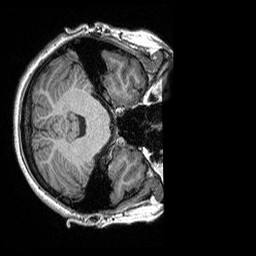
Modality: T1w
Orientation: axial
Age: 19
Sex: female
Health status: healthy
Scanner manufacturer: siemens
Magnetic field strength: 3 T
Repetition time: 2.3 s
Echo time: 0.00298 s